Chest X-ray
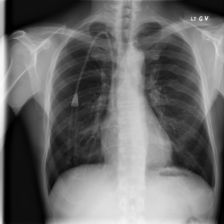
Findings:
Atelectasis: negative
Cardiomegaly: negative
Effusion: negative
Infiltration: negative
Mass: negative
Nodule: negative
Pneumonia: negative
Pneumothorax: negative
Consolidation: negative
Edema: negative
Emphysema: negative
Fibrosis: negative
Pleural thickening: negative
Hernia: negative